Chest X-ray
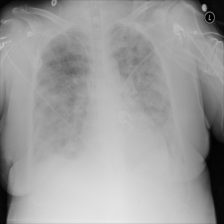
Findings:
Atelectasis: negative
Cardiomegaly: negative
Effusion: negative
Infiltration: positive
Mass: negative
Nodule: negative
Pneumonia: positive
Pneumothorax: negative
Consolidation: negative
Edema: positive
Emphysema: negative
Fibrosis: negative
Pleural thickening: negative
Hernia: negative